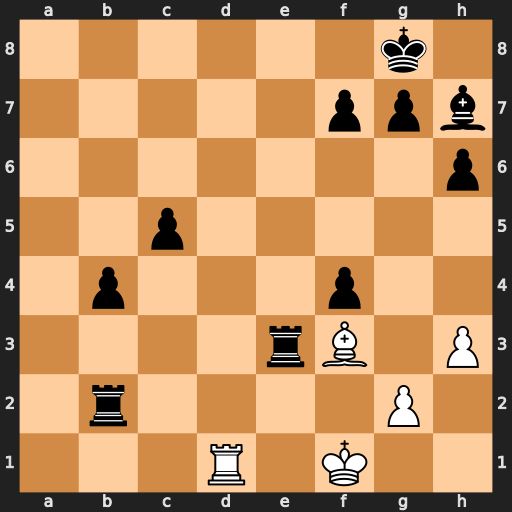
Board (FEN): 6k1/5ppb/7p/2p5/1p3p2/4rB1P/1r4P1/3R1K2
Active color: w
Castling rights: -
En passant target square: -
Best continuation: Rd8+ Re8 Rxe8#